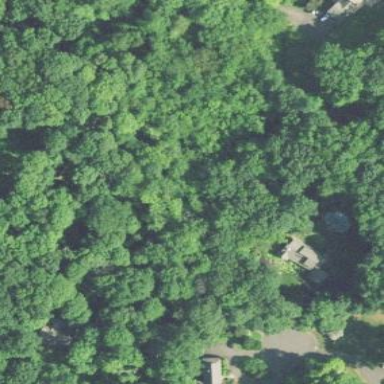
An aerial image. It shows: Existing Preserved Open Space in woodland area.